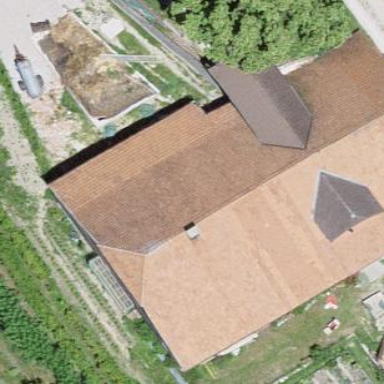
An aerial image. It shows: Farm building.